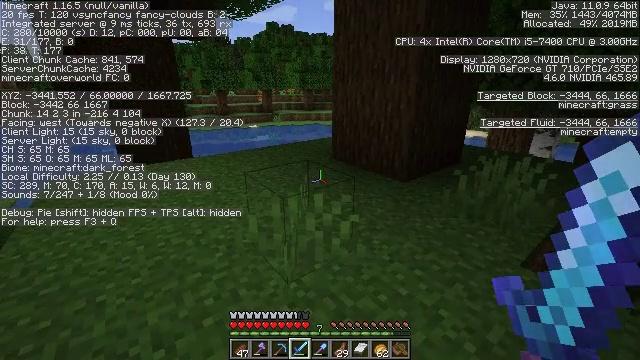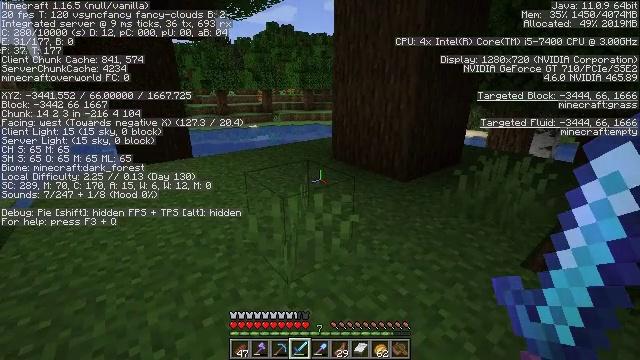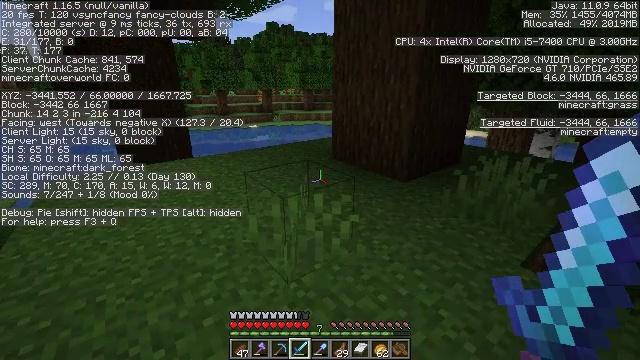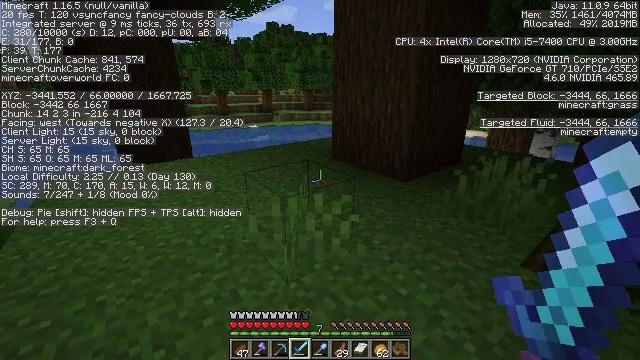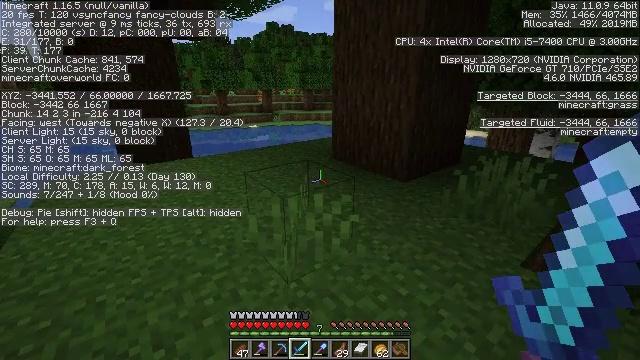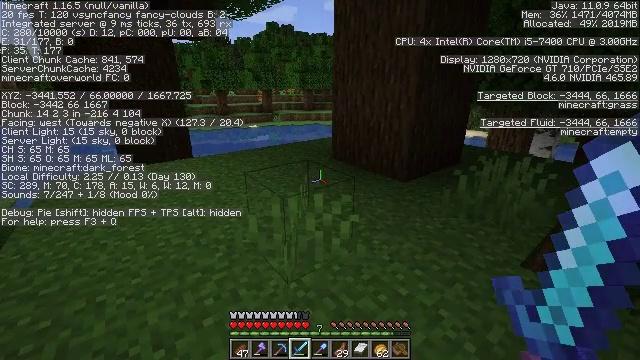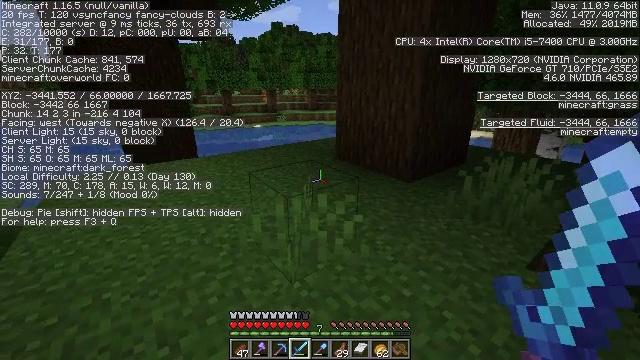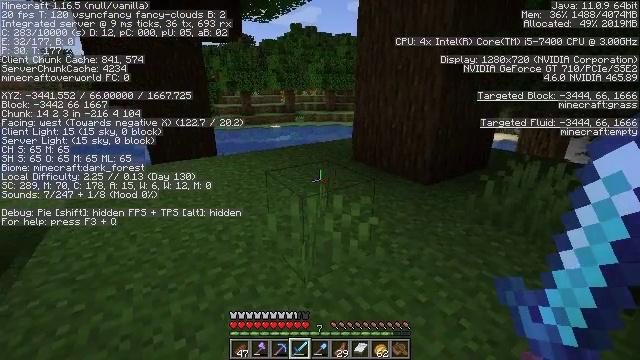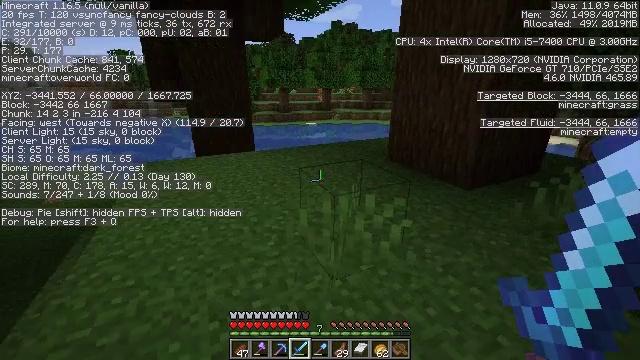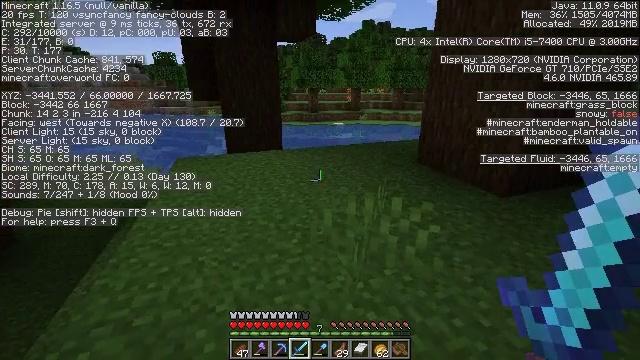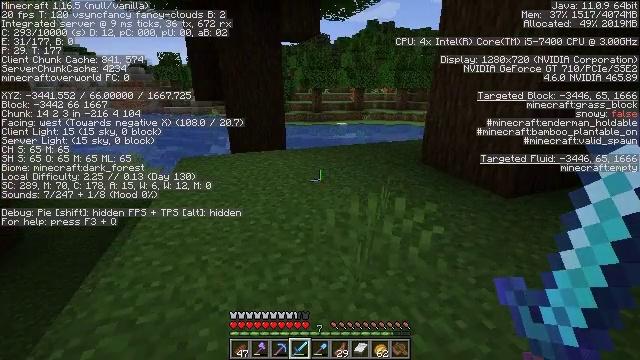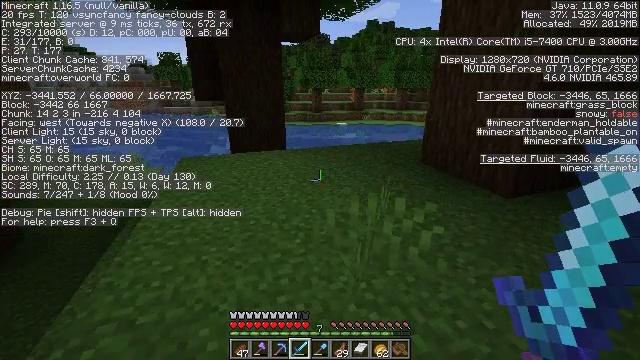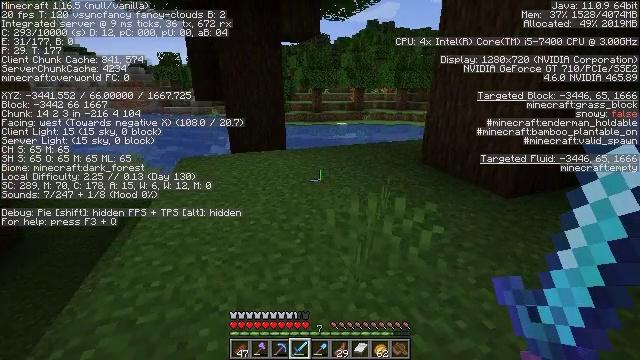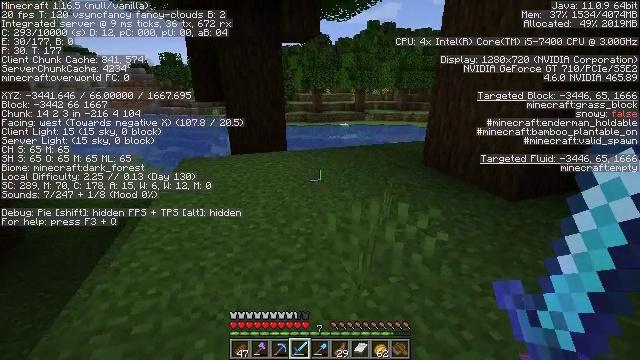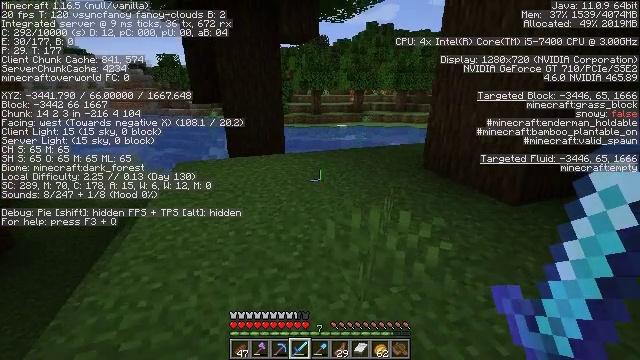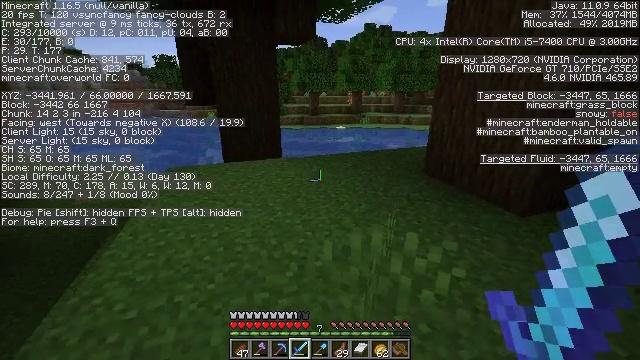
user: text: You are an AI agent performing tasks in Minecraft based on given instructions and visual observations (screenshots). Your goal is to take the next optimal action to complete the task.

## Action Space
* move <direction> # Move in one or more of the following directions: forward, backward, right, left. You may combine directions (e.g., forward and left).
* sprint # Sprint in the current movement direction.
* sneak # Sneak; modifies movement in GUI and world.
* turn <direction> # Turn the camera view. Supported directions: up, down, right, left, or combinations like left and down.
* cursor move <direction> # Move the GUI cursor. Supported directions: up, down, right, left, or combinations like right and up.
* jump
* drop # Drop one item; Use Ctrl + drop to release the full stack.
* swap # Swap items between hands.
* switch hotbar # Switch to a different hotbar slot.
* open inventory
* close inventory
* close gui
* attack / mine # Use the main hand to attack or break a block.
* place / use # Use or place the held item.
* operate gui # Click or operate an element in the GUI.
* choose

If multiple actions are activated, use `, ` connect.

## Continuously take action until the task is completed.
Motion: motion action
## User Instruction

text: Combat the sheep.
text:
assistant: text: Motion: no_op
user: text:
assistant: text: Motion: no_op
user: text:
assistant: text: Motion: no_op
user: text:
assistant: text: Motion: no_op
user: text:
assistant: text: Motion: no_op
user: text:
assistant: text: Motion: no_op
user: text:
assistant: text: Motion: turn left
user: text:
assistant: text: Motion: turn left
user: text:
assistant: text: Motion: turn left
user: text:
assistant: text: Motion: no_op
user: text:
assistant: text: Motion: no_op
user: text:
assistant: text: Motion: no_op
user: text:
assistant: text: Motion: move forward
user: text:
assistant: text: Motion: move forward
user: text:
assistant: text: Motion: move forward
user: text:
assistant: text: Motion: move forward
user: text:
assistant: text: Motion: move forward
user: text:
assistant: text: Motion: move forward
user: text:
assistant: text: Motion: move forward
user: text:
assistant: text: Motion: move forward, sprint
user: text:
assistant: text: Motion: move forward, sprint
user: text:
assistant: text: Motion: move forward, sprint
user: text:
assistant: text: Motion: move forward, sprint
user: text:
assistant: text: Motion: move forward, sprint, turn right
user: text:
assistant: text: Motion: move forward, sprint, turn right
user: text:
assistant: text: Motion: move forward, sprint, turn right and down
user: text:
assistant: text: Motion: move forward, turn right
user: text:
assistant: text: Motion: move forward, turn right
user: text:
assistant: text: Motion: move forward, turn right
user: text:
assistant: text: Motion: move forward, turn right